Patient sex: M
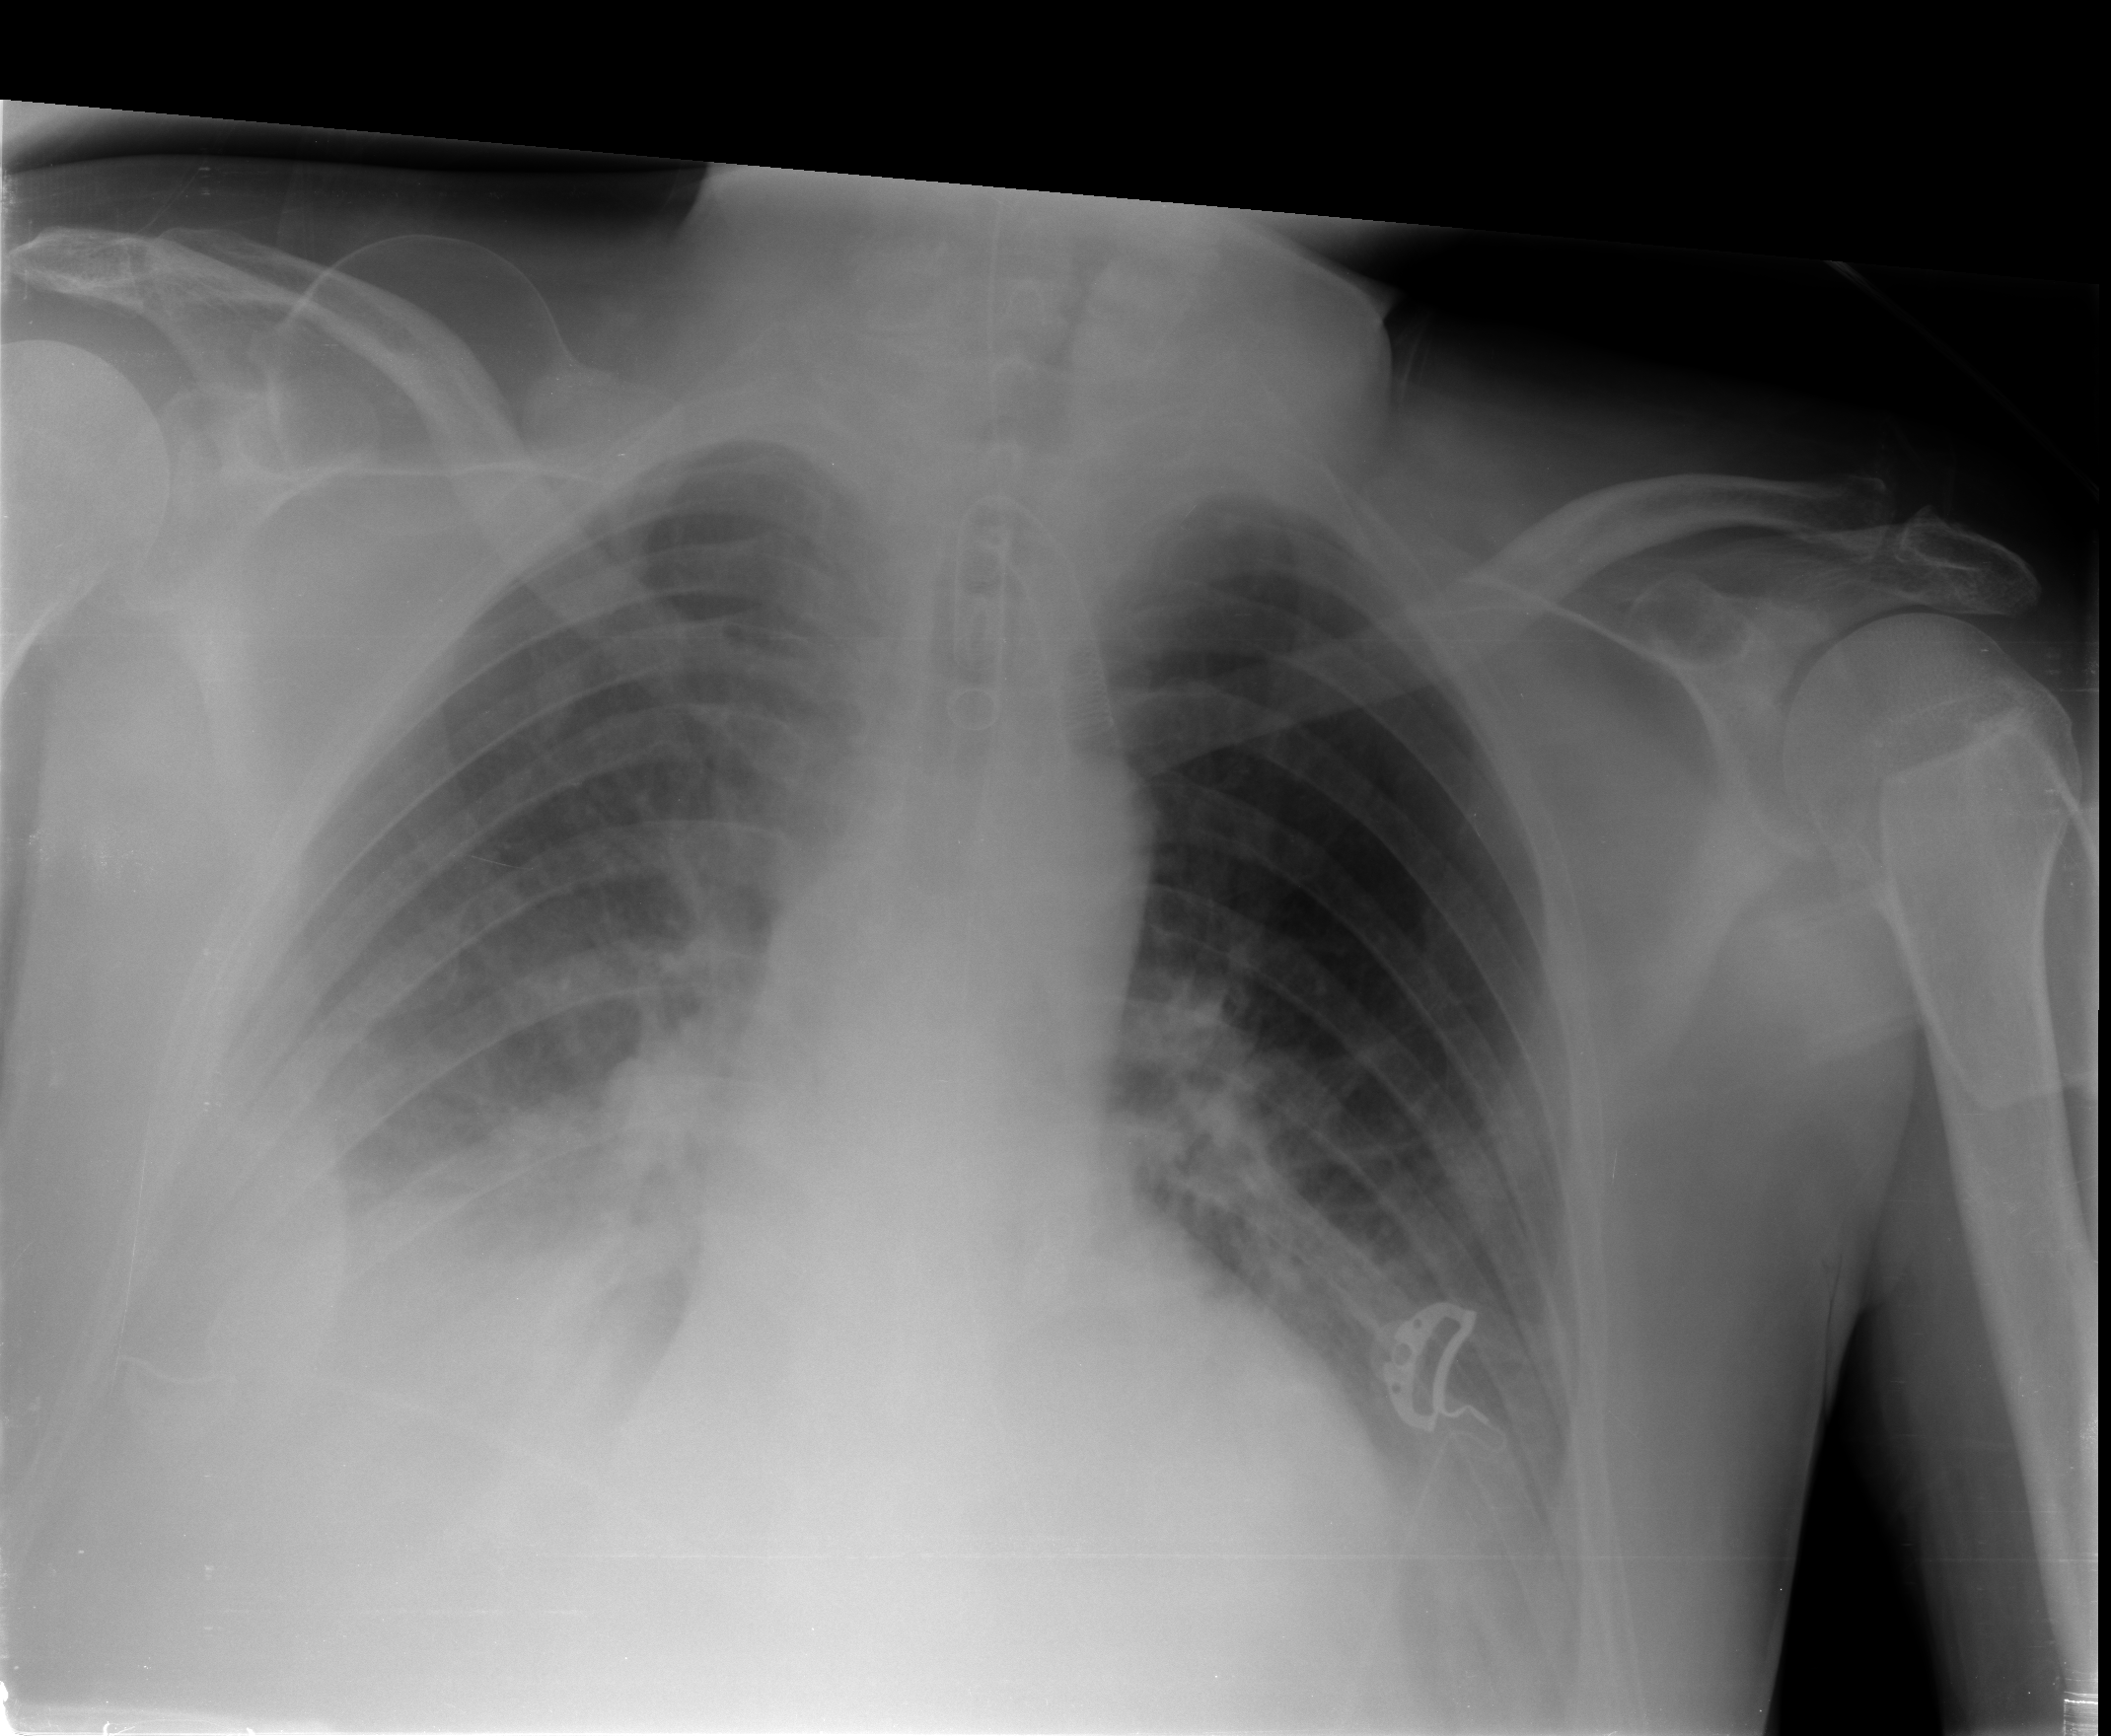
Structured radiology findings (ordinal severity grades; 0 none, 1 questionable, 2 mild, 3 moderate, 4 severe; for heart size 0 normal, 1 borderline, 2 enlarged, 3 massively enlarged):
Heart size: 1
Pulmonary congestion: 2
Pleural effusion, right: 1
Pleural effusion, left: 2
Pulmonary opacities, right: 1
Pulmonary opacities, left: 2
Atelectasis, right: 2
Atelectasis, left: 2